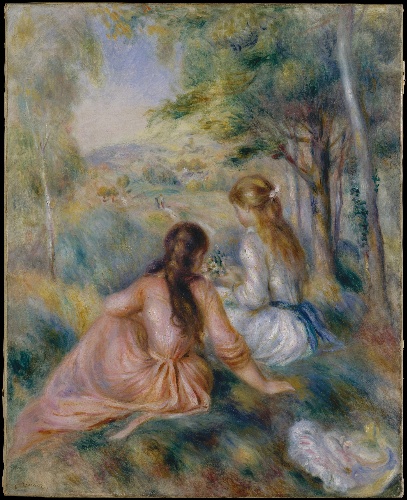
Title: In the Meadow
Artist: Auguste Renoir
Artist bio: French, Limoges 1841–1919 Cagnes-sur-Mer
Date: 1888–92
Object type: Painting
Classification: Paintings
Medium: Oil on canvas
Dimensions: 32 x 25 3/4 in. (81.3 x 65.4 cm)
Department: European Paintings
Credit line: Bequest of Sam A. Lewisohn, 1951
Accession year: 1951
Repository: Metropolitan Museum of Art, New York, NY
Tags: Girls